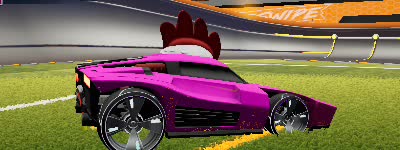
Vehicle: breakout